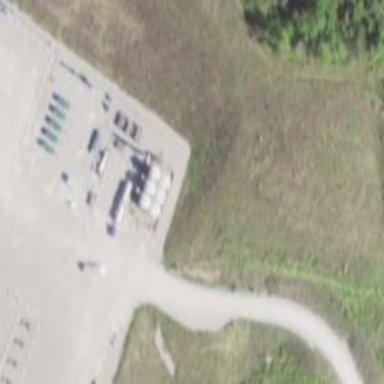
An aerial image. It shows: Storage tank with man-made structure.